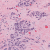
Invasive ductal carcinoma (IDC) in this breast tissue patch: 1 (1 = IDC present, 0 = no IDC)